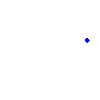
Particle: proton